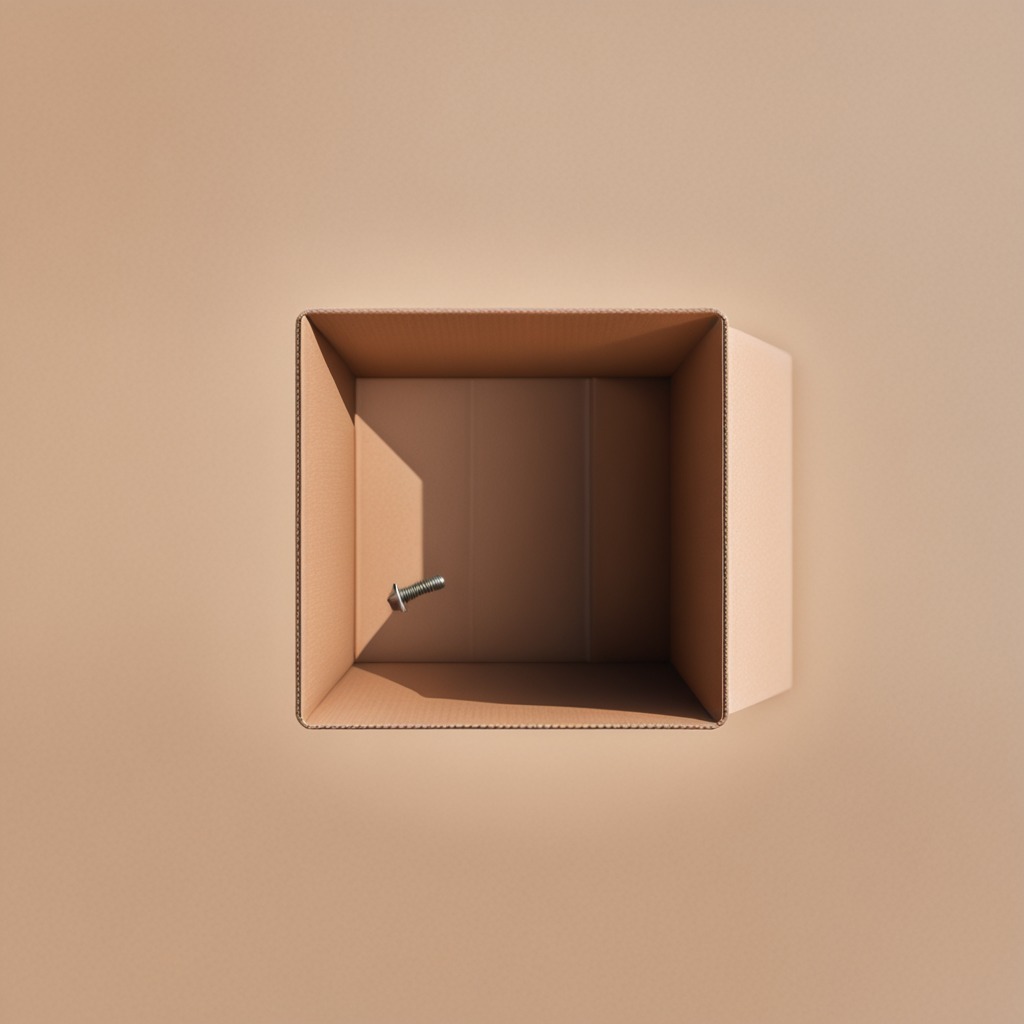
A metal screw is lying on the cardboard box surface in an outdoor workshop during daytime bright natural light soft shadows slightly creased but